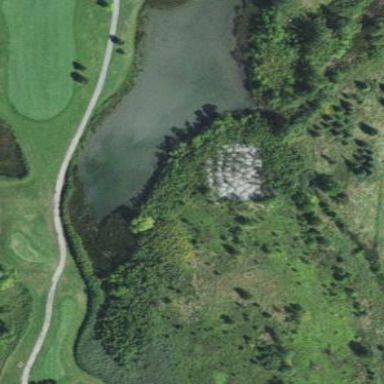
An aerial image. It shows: Water hazard on golf course. The hazard is natural water feature.